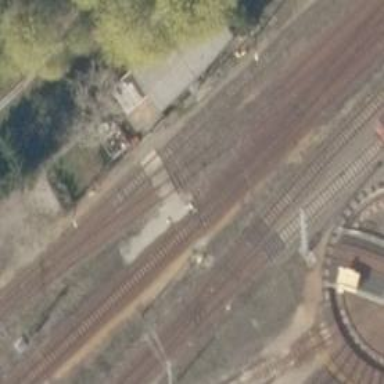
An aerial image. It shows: Railway switch.